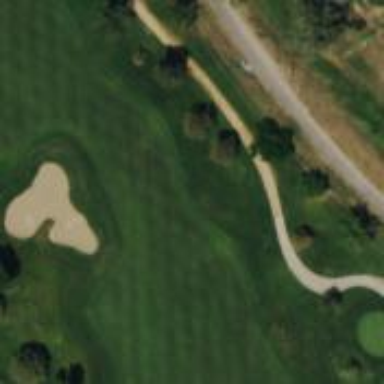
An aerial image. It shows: Well-maintained path for golf carts. The track type is grade1.